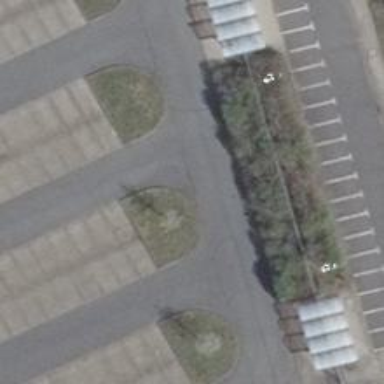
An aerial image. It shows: Asphalt parking aisle off service road.